Question: I'm trying to draw an icosphere using VBO and 'glDrawArrays'. After each subdivision, when the depth reaches 0, I add 3 new vertices to a vector. Finally in 'Render()' I call 'glDrawArrays(enum mode, 0, vector.size)' but the result looks weird. I think that this is the result of not specifying the sphere indices properly. Firstly I used 'glDrawElements' but just about 1/4 of the sphere was drawn on screen, then I changed to use 'glDrawArrays' and got the result as below.
Could someone help to show where I get wrong please?
there are lines which connect 2 opposite points

This is the code to generate the vertices:
'''
int numsToDraw, numberOfVerices = 0;;
vector<GLfloat> vertices;
vector<GLfloat> normals;
vector<GLfloat> texture;
vector<GLuint> indices;
void normalize3f(float v[3]){
GLfloat d = sqrtf(v[0]*v[0] + v[1]*v[1] + v[2]*v[2]);
if (d == 0.0f){
fprintf(stderr, "Zero length vector.
");
return;
}
v[0] /= d;
v[1] /= d;
v[2] /= d;
}
void addVertices(GLfloat v[]){
for (int i = 0; i < 3; i++){
vertices.push_back(v[i]);
}
}
void subdivide(GLfloat v1[], GLfloat v2[], GLfloat v3[], int depth){
GLfloat v12[3], v23[3], v31[3];
if (depth == 0){
addVertices(v1);
addVertices(v2);
addVertices(v3);
//indices.push_back(numberOfVerices);
//numberOfVerices++;
return;
}
for (int i = 0; i < 3; i++){
v12[i] = v1[i]+v2[i];
v23[i] = v2[i]+v3[i];
v31[i] = v3[i]+v1[i];
}
normalize3f(v12);
normalize3f(v23);
normalize3f(v31);
subdivide(v1, v12, v31, depth-1);
subdivide(v2, v23, v12, depth-1);
subdivide(v3, v31, v23, depth-1);
subdivide(v12, v23, v31, depth-1);
}
void drawSphere(int depth){
for(int i = 0; i < 20; i++){
subdivide(icosahedron[icoindices[i][0]],
icosahedron[icoindices[i][1]],
icosahedron[icoindices[i][2]], depth);
}
}
'''
This is what I have in setup VBOs:
'''
drawSphere(1);
glGenBuffers(1, &vboVertex);
glBindBuffer(GL_ARRAY_BUFFER, vboVertex);
glBufferData(GL_ARRAY_BUFFER, vertices.size() * sizeof(GLfloat), &vertices[0], GL_STATIC_DRAW);
glVertexAttribPointer(0, 3, GL_FLOAT, GL_FALSE, 0, NULL);
glEnableVertexAttribArray(0);
glGenBuffers(1, &vboTexture);
glBindBuffer(GL_ARRAY_BUFFER, vboTexture);
glBufferData(GL_ARRAY_BUFFER, texture.size() * sizeof(GLfloat), &texture[0], GL_STATIC_DRAW);
glVertexAttribPointer(1, 2, GL_FLOAT, GL_FALSE, 0, 0);
glEnableVertexAttribArray(1);
glGenBuffers(1, &vboIndex);
glBindBuffer(GL_ELEMENT_ARRAY_BUFFER, vboIndex);
glBufferData(GL_ELEMENT_ARRAY_BUFFER, indices.size() * sizeof(GLuint), &indices[0], GL_STATIC_DRAW);
numsToDraw = indices.size();
'''
This is my render method:
'''
glClearColor(0.0, 0.0, 0.0, 1.0);/* Make our background black */
glClear(GL_COLOR_BUFFER_BIT | GL_DEPTH_BUFFER_BIT);
glEnable(GL_PRIMITIVE_RESTART);
glPrimitiveRestartIndex(GL_PRIMITIVE_RESTART_FIXED_INDEX);
glBindBuffer(GL_ELEMENT_ARRAY_BUFFER, vboIndex);
glPushMatrix();
glLoadIdentity();
glActiveTexture(GL_TEXTURE0);
glBindTexture(GL_TEXTURE_2D, texture_test[0]);
glUniform1i(textureLocation, 0);
glm::mat4 Projection = glm::perspective(50.0f, 5.0f / 3.0f, 1.0f, 100.0f);
glm::mat4 View = glm::lookAt(
glm::vec3(0, 5, 2),
glm::vec3(0, 0, 0),
glm::vec3(0, 1, 0)
);
/* Animations */
GLfloat angle = (GLfloat) (i);
View = glm::translate(View, glm::vec3(2.0f, 0.0f, 0.0f));
View = glm::rotate(View, angle * 0.5f, glm::vec3(0.0f, 0.0f, 1.0f));
/* ******* */
glm::mat4 Model = glm::mat4(1.0f);
glm::mat4 MVP = Projection * View * Model;
glUniformMatrix4fv(glGetUniformLocation(shaderProgram, "mvpMatrix"), 1, GL_FALSE, glm::value_ptr(MVP));
glDrawArrays(GL_LINE_LOOP, 0, vertices.size());
//glDrawElements(GL_LINE_LOOP, numsToDraw, GL_UNSIGNED_INT, NULL);
glPopMatrix();
'''
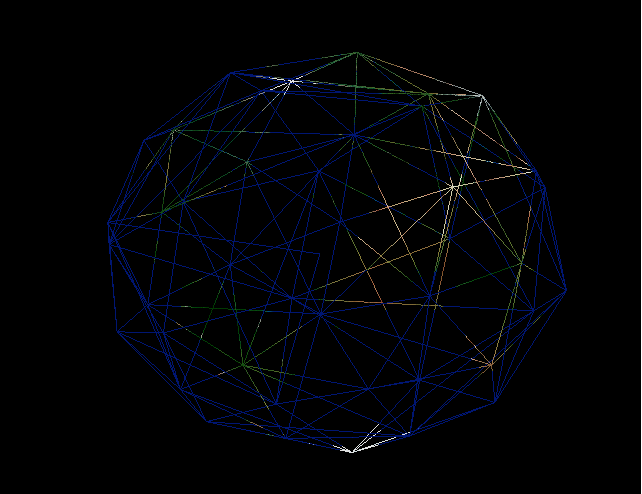
Answer: The vertices you produce are not compatible with the primitive you use for the draw call here:
'''
glDrawArrays(GL_LINE_LOOP, 0, vertices.size());
'''
'GL_LINE_LOOP' renders a connected set of lines through all of your vertices. But when you produce your vertices, you create 3 vertices per triangle:
'''
addVertices(v1);
addVertices(v2);
addVertices(v3);
'''
Therefore, when rendering with 'GL_LINE_LOOP', a line will be drawn from the last vertex of each triangle to the first vertex of the next triangle, while no line will be drawn between 'v2' and 'v3'. Looking at just two triangles with vertices 'v1', 'v2', 'v3' and 'v1'', 'v2'', 'v3'', the line segments drawn will be:
'''
v1 v2
v2 v3
v3 v1'
v1' v2'
v2' v3'
'''
The line segment between 'v3' and 'v1'' corresponds to the extra lines you see. What you really want is:
'''
v1 v2
v2 v3
v3 v1
v1' v2'
v2' v3'
v3' v1'
'''
The most direct way to correct this is to use 'GL_TRIANGLES' as the primitive type, since that directly matches the vertices you produced:
'''
glDrawArrays(GL_TRIANGES, 0, vertices.size());
'''
This renders a solid sphere, though, while you appear to be after a wireframe sphere. You can choose to draw in wireframe mode by making this call the draw call:
'''
glPolygonMode(GL_FRONT_AND_BACK, GL_LINE);
'''
Another option is that you produce your vertices to draw separate line segments:
'''
addVertices(v1);
addVertices(v2);
addVertices(v2);
addVertices(v3);
addVertices(v3);
addVertices(v1);
'''
This matches the desired vertex sequence above. Then you can draw this with:
'''
glDrawArrays(GL_LINES, 0, vertices.size());
'''
Be careful when you type the enum values for these solutions. The last argument to 'glPolygonMode()' is 'GL_LINE' in the first option, and the first argument to 'glDrawArrays()' is 'GL_LINES' in the second option. They look very similar, but are different values.